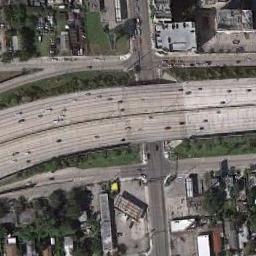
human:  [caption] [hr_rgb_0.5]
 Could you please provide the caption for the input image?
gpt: The overpass is over the road in the residential area .

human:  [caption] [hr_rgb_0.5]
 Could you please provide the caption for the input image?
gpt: There are many trees and buildings beside the overpass .

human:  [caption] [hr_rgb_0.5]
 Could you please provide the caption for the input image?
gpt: The overpass is next to some houses and trees .

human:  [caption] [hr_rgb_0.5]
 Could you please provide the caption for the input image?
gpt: There are three overpasses built above the other three roads .

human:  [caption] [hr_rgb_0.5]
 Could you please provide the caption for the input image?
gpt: There are some buildings and green lawns beside the overpass .